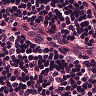
Metastatic tissue present: no